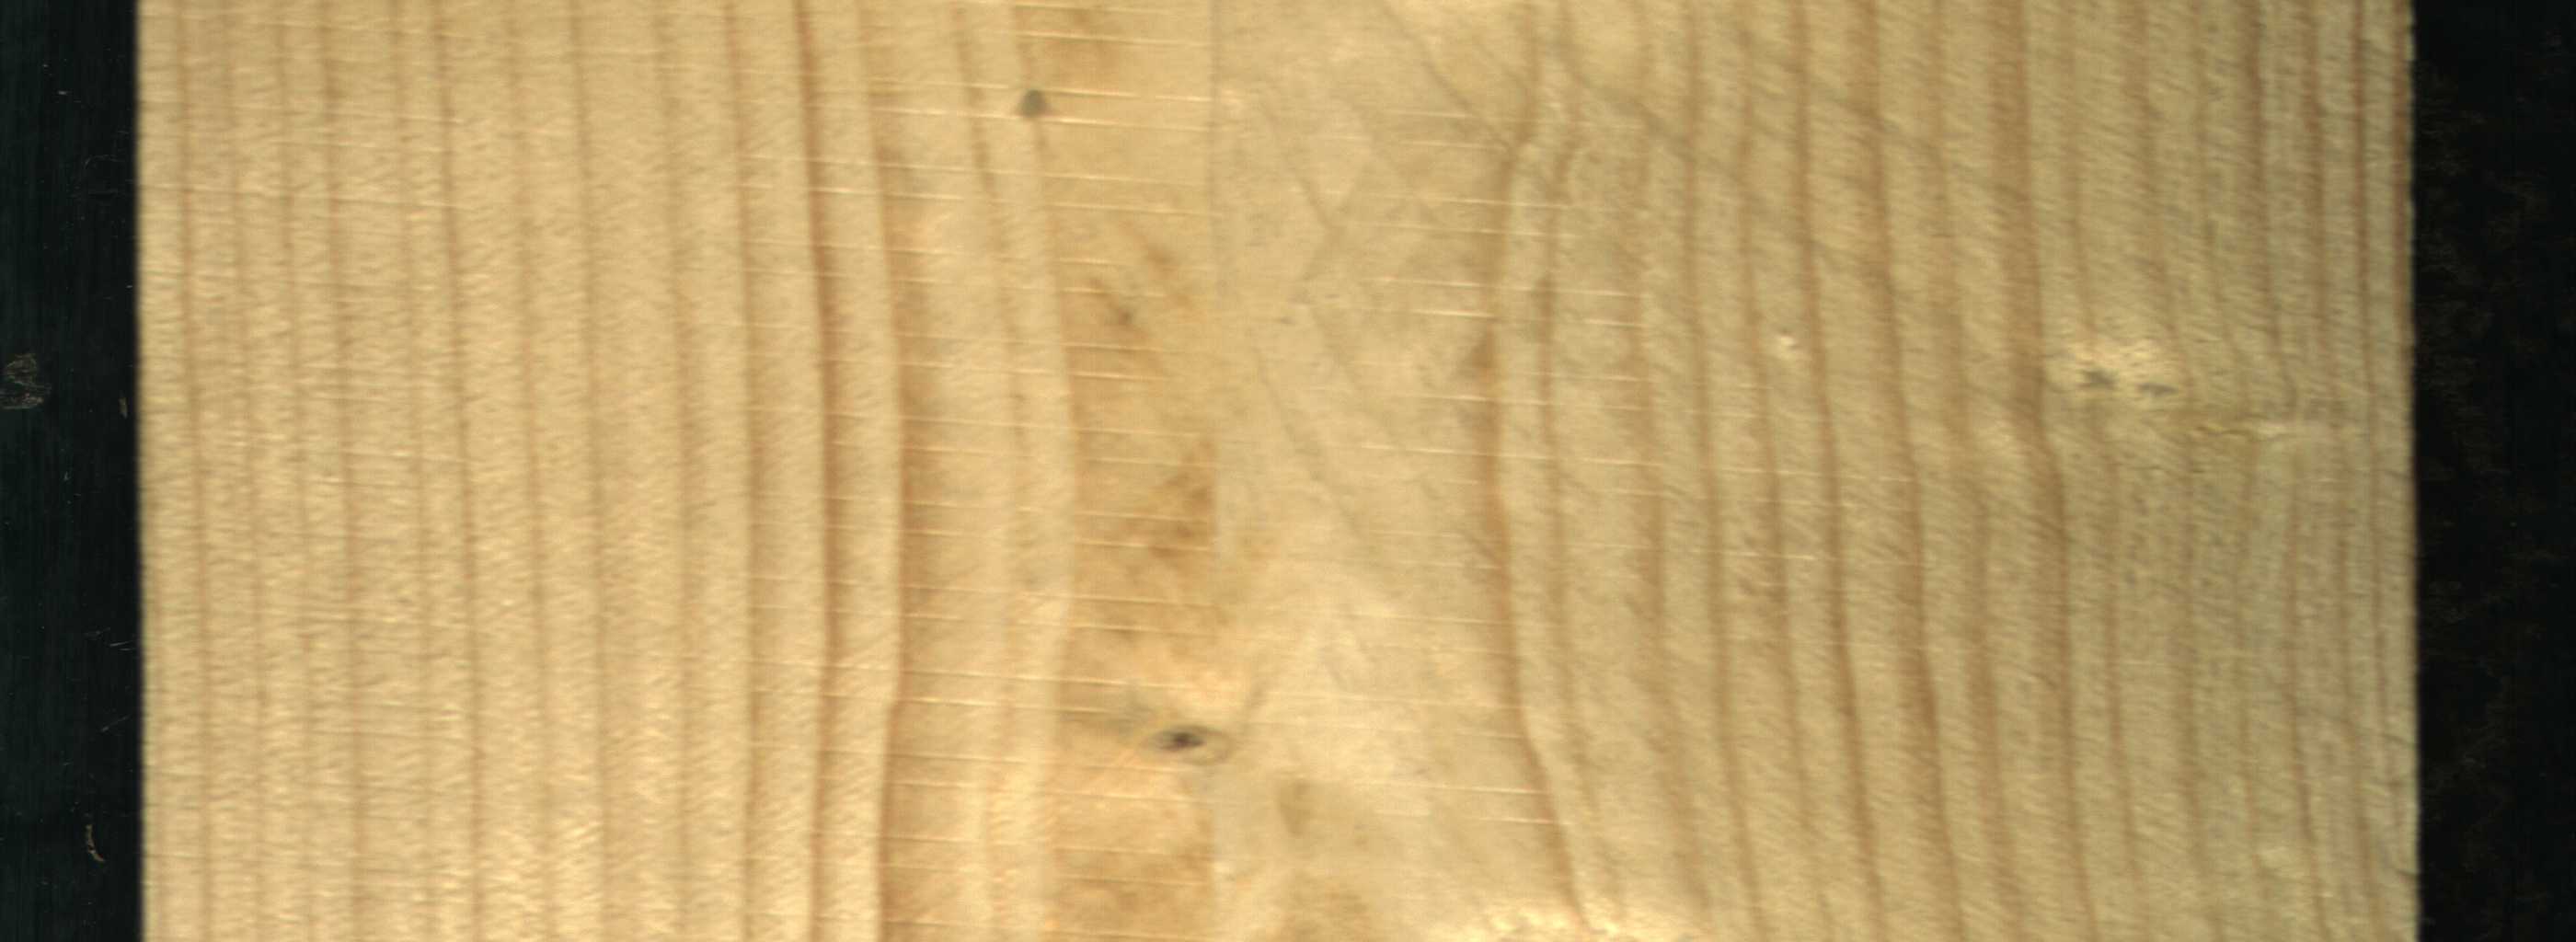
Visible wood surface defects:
Live_Knot